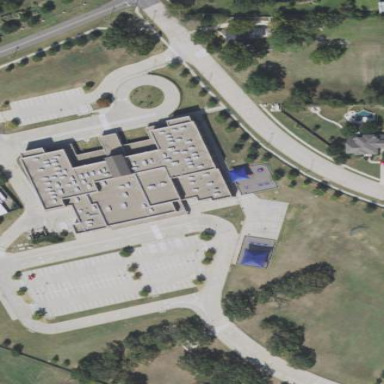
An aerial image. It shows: School.